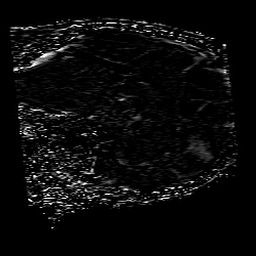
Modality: SWI
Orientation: sagittal
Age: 71
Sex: female
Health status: ill
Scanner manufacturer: philips
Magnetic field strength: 3 T
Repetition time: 0.031 s